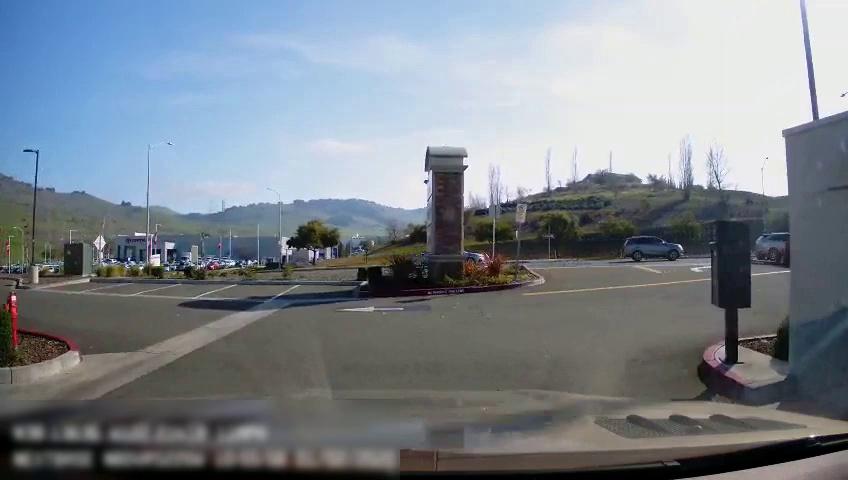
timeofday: Day
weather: Sunny
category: Drivable Space
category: Vehicles | SUV
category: Vehicles | SUV
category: Vehicles | Car